The picture encodes a bearing's raw vibration samples as pixel intensities in a 2-D grid. Determine the bearing's health state. Answer with exactly one of: normal, inner_race, outer_race, ball.
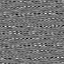
Answer: outer_race